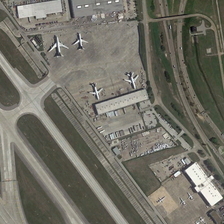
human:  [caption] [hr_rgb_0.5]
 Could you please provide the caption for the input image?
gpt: some planes are parked in an airport near several buildings respectively .

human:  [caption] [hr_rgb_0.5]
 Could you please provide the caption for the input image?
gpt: some planes are parked in an airport near several buildings respectively .

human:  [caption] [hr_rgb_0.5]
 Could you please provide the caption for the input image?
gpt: some planes are parked in an airport near several buildings respectively .

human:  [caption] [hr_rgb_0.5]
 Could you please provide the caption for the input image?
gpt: some planes are parked in an airport near several buildings respectively .

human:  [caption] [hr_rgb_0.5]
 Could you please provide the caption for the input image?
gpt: some planes are parked in an airport near several buildings respectively .